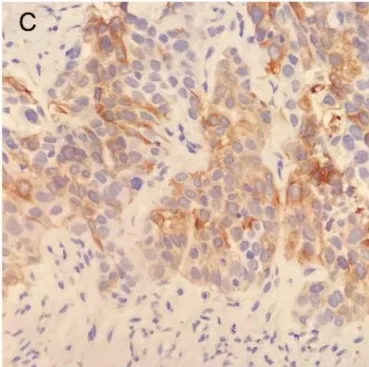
Histopathology and immunohistochemistry (IHC) of the biopsies from liver metastases. IHC staining yielded positive results for CK20.
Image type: pathology (immunostaining)